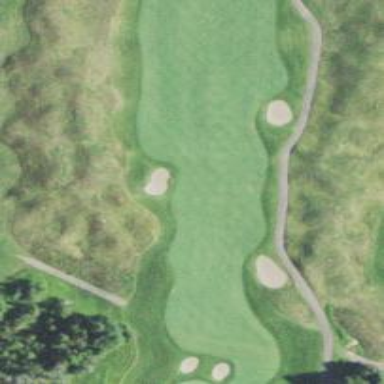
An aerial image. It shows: Scenic golf fairway.